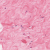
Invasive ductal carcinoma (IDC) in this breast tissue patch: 0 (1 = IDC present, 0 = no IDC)